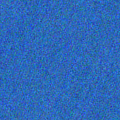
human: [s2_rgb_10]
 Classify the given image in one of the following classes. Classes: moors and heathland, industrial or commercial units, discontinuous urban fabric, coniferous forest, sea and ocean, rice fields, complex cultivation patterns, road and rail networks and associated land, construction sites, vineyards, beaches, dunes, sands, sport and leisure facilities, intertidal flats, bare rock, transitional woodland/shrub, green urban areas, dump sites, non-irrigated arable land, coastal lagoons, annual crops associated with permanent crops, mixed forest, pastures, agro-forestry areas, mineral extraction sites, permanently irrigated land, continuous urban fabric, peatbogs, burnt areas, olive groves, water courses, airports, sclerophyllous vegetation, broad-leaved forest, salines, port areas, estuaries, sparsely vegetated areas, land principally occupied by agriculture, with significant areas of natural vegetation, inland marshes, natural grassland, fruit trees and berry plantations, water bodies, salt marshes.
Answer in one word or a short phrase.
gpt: sea and ocean